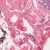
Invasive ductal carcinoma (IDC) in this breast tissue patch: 0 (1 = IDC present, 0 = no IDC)